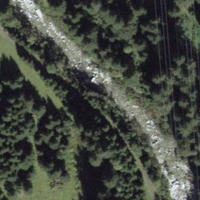
EUNIS habitat code: 32
Species observed at this site:
Polyommatus icarus